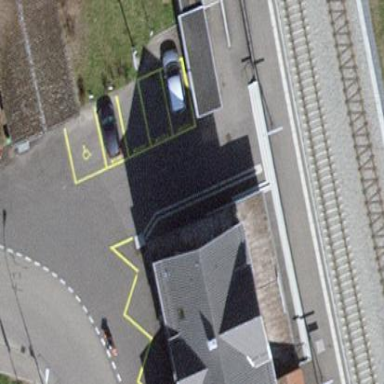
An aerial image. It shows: Train station building.